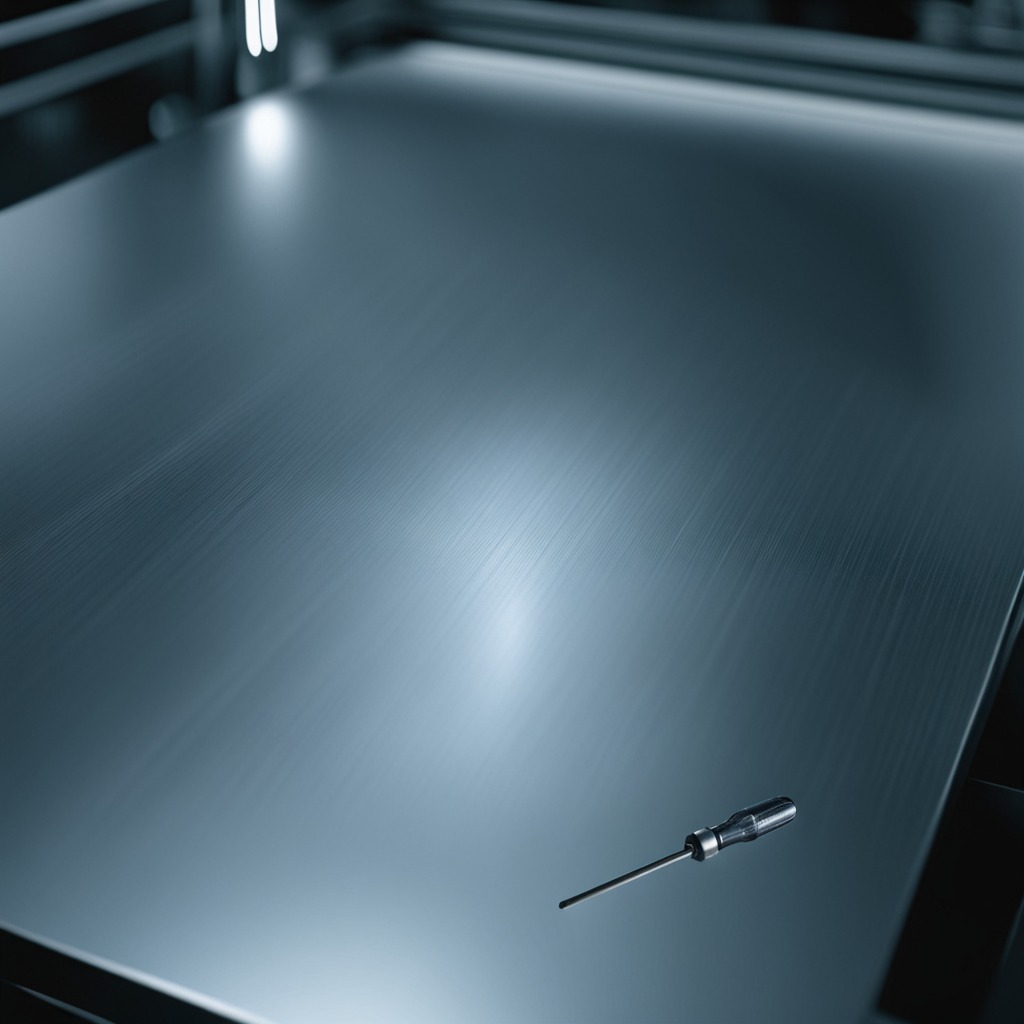
A screwdriver is lying on the metal table.